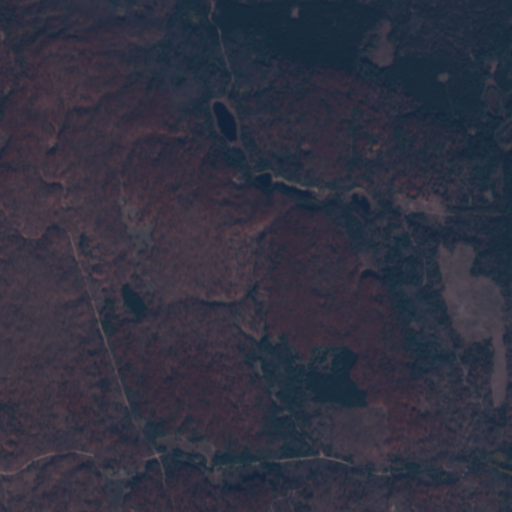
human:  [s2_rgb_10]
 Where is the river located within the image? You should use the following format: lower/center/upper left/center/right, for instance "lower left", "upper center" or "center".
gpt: The river is located in the upper left of the image.
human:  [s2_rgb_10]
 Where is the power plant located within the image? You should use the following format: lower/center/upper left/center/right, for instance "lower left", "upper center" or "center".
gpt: There is no power plant in the image.